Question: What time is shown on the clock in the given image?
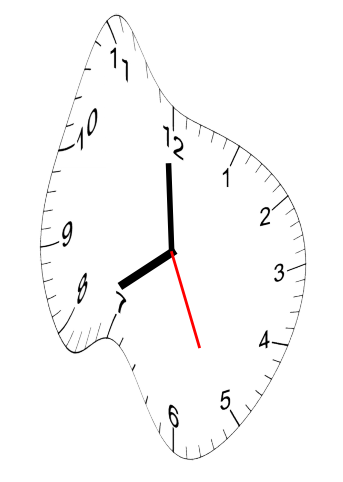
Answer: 07:59:26